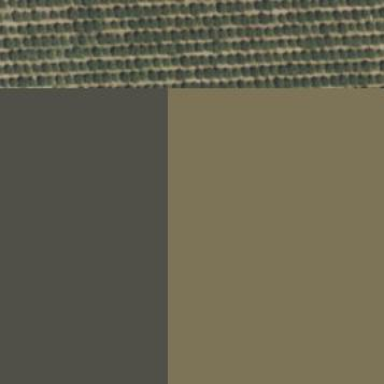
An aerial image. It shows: Orchard filled with persimmon trees.